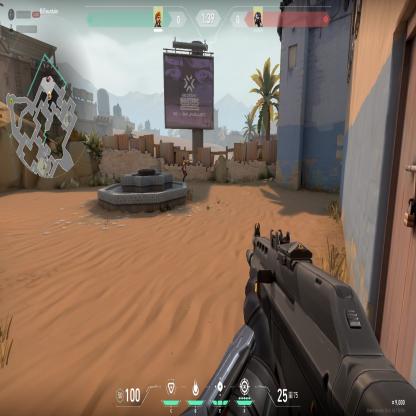
Label: enemy